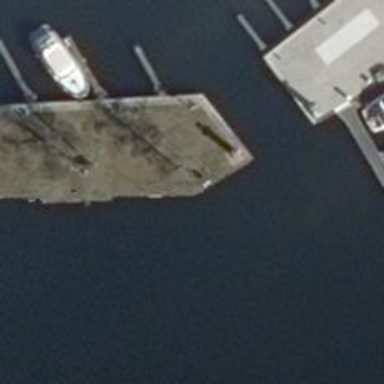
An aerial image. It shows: Man-made pier.